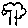
Label: tree